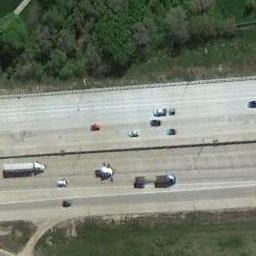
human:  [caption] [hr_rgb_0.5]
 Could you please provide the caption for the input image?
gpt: The freeway is between the grass and some trees with some cars .

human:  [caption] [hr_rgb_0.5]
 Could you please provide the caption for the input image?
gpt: Cars on highways vary in size .

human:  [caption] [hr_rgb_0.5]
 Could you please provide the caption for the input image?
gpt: The freeway is surrounded by a large green forest with many cars on the freeway .

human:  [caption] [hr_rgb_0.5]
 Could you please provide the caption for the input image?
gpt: A straight freeway goes through the forest with many dark green trees and some cars are driving on the freeway .

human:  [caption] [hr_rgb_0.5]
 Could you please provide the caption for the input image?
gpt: A freeway beside some green trees .